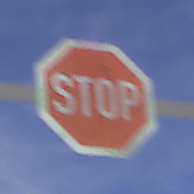
Verkehrszeichen: Stop
Umgebung: Outdoor, RoadRail
Tageszeit: MorningAfternoon
Wetter: PartlyCloudy
Licht: Natural
Jahreszeit: NotSpecified
Kontrast: HighContrast